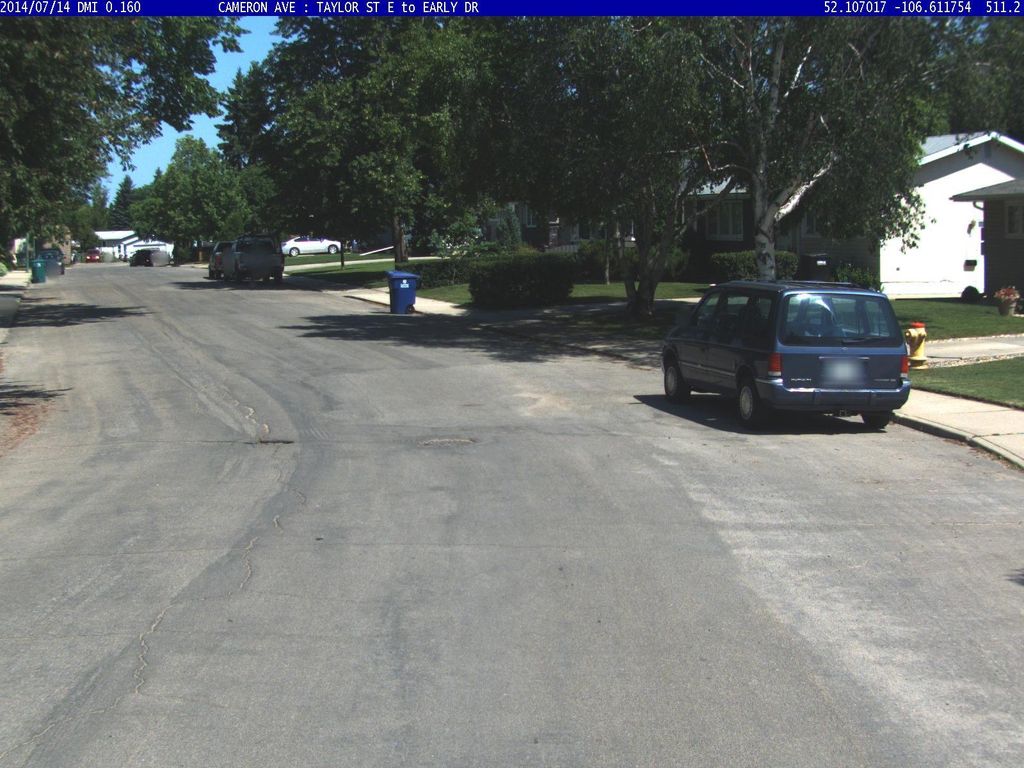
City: saskatoon